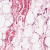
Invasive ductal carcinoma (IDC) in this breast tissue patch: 0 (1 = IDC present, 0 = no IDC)